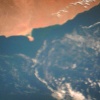
Label: water